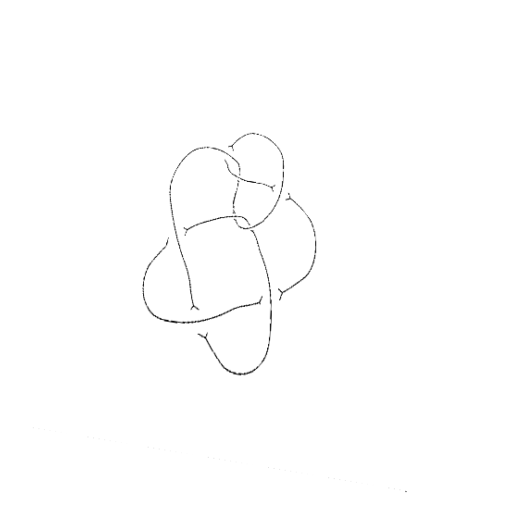
Crossing number: 8